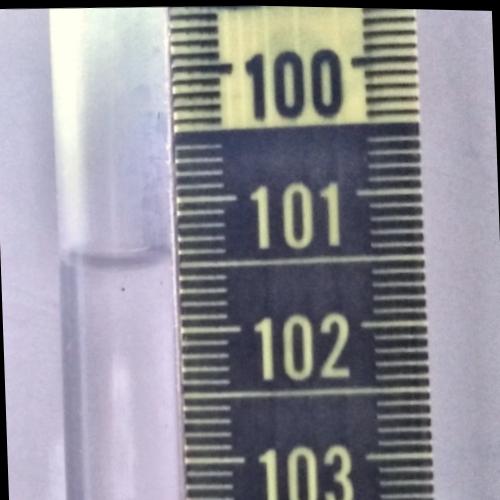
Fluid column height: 101.4 cm